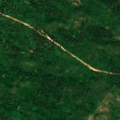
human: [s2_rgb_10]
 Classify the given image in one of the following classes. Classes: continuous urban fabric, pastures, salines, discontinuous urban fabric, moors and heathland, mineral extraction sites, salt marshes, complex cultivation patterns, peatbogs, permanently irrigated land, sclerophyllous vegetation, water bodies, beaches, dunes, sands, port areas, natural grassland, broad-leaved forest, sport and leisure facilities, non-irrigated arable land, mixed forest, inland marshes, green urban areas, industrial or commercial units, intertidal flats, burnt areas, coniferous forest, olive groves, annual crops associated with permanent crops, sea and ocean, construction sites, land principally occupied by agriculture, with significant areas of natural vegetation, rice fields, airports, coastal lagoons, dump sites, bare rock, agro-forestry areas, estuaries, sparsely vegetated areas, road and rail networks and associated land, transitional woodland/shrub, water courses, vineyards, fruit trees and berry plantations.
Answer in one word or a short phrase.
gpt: broad-leaved forest, mixed forest